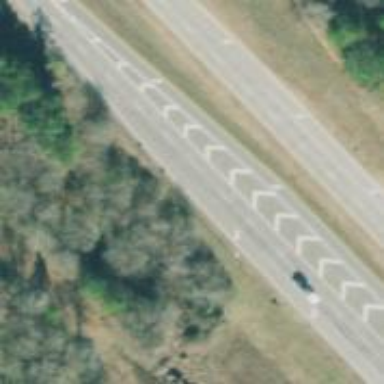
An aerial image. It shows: Trunk link highway.